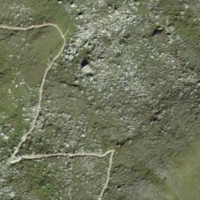
EUNIS habitat code: 26
Species observed at this site:
Oenanthe oenanthe
Linaria cannabina